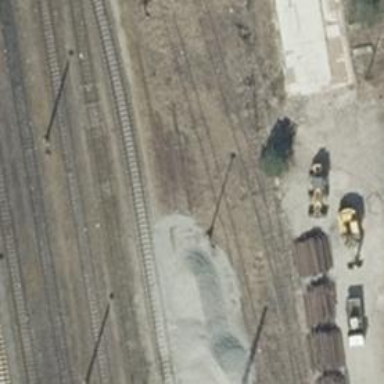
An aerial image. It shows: Abandoned railway yard is depicted.